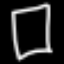
Label: square